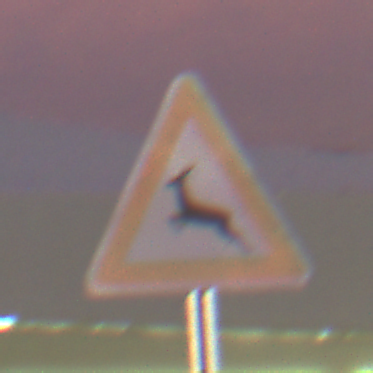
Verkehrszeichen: WildwechselRechts
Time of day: SunriseSunset
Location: Outdoor (Urban)
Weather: PartlyCloudy
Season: NotSpecified
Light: Artificial